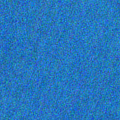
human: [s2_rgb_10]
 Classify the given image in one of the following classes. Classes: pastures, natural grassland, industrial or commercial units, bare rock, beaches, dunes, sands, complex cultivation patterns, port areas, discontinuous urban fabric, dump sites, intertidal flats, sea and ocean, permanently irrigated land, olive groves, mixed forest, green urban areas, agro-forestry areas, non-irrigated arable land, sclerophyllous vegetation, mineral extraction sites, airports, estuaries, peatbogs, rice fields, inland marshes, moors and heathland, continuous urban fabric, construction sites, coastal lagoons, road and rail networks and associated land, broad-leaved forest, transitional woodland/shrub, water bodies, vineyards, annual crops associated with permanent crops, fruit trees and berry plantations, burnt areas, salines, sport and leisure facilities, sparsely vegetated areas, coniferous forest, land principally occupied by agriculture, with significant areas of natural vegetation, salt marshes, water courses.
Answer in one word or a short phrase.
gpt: sea and ocean